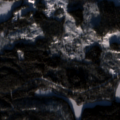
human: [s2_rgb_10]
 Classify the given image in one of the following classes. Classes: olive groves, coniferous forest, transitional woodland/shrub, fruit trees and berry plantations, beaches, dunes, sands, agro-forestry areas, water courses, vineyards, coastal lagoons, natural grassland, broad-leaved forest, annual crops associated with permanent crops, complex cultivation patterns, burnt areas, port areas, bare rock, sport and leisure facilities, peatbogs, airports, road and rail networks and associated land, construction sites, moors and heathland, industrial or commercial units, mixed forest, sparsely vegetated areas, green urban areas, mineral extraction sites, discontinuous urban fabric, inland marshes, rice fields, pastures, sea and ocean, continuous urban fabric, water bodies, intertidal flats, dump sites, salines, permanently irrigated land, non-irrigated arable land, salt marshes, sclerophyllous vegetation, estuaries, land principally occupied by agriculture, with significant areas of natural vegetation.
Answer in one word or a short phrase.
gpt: coniferous forest, mixed forest, transitional woodland/shrub